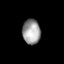
Tissue: lung
Cell type: Fibroblasts
Senescence score: 0.5545
Nuclear area (px): 440
Mean DAPI intensity: 155.48